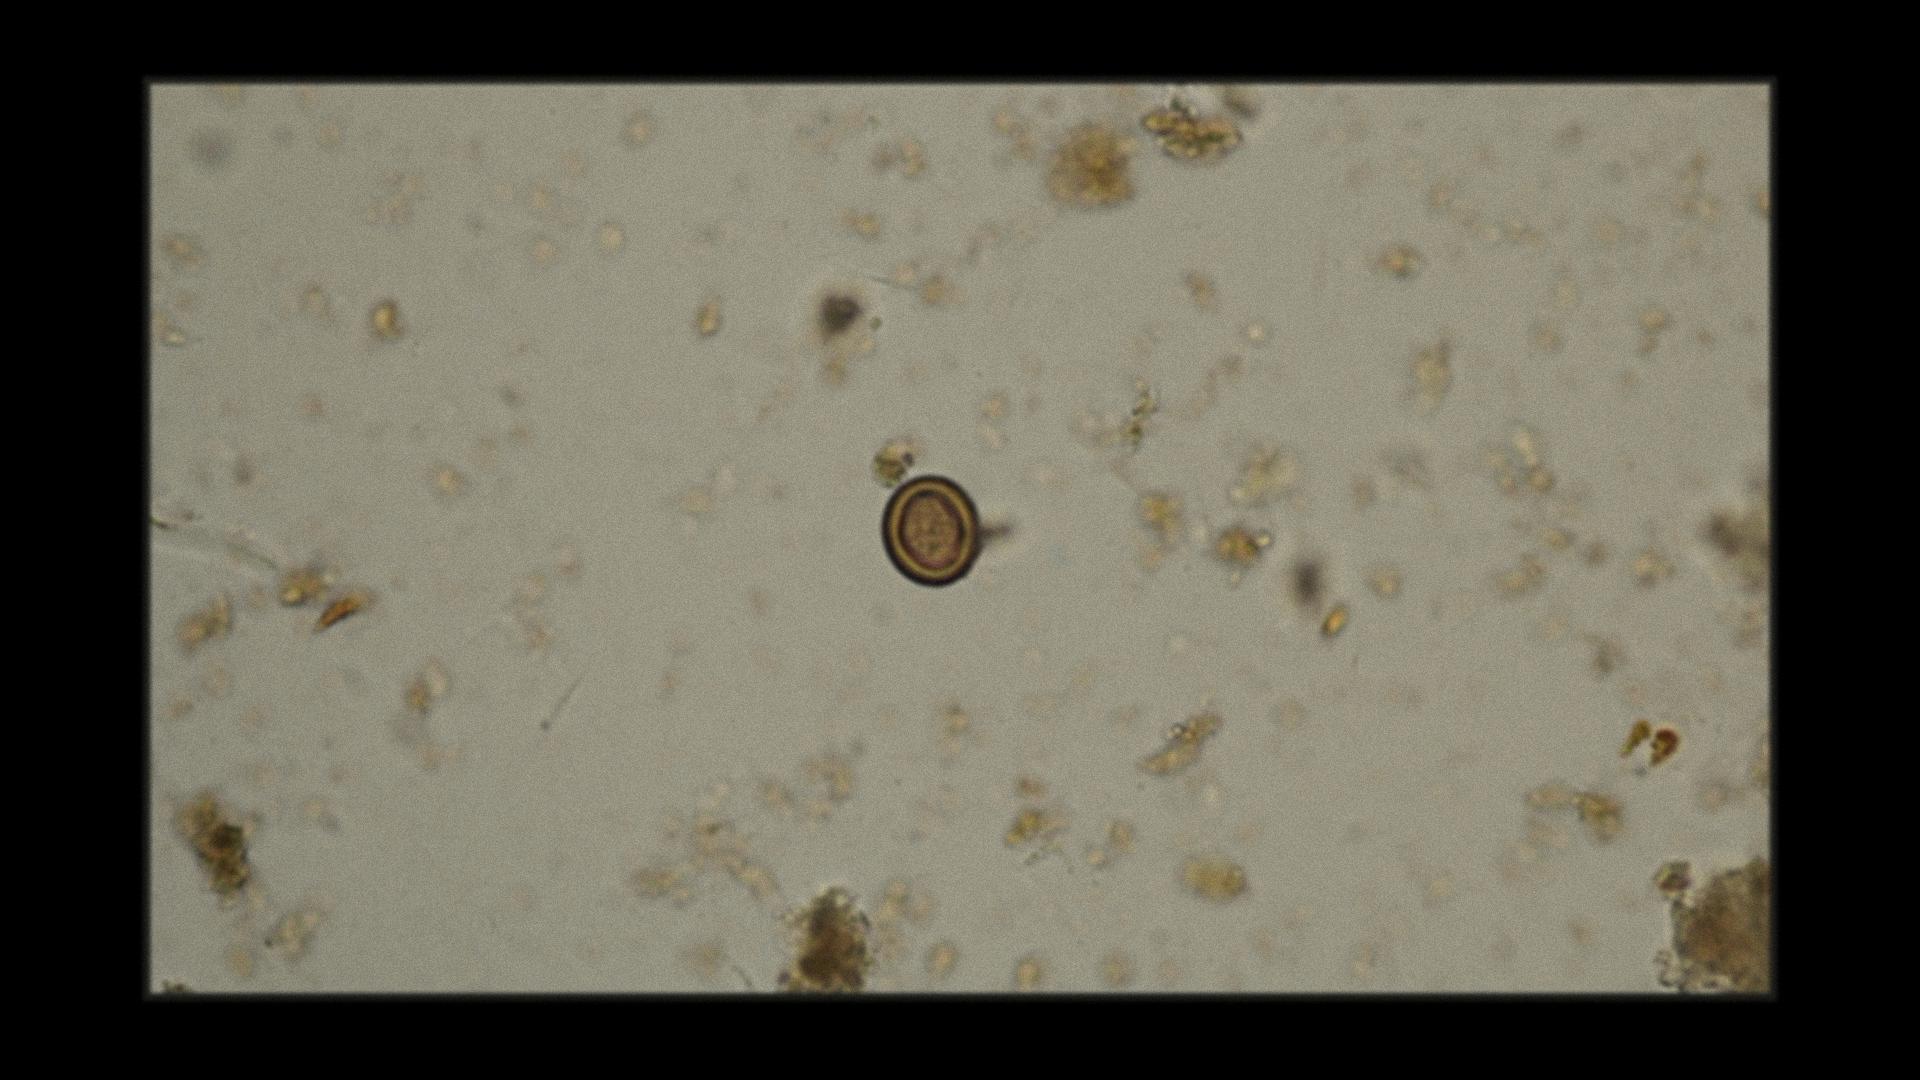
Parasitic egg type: Taenia spp. egg